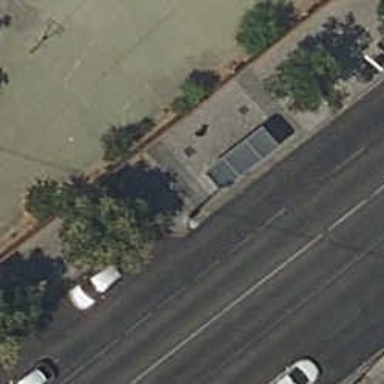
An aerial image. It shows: Bus stop with shelter. It is platform for public transport.